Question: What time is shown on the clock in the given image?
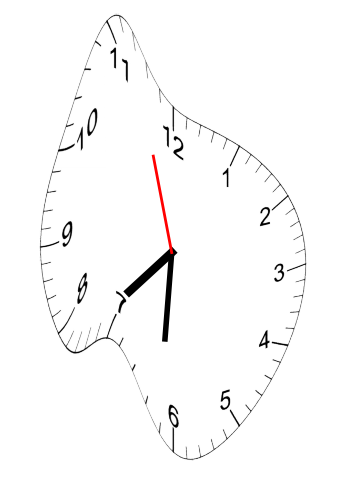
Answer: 07:30:57